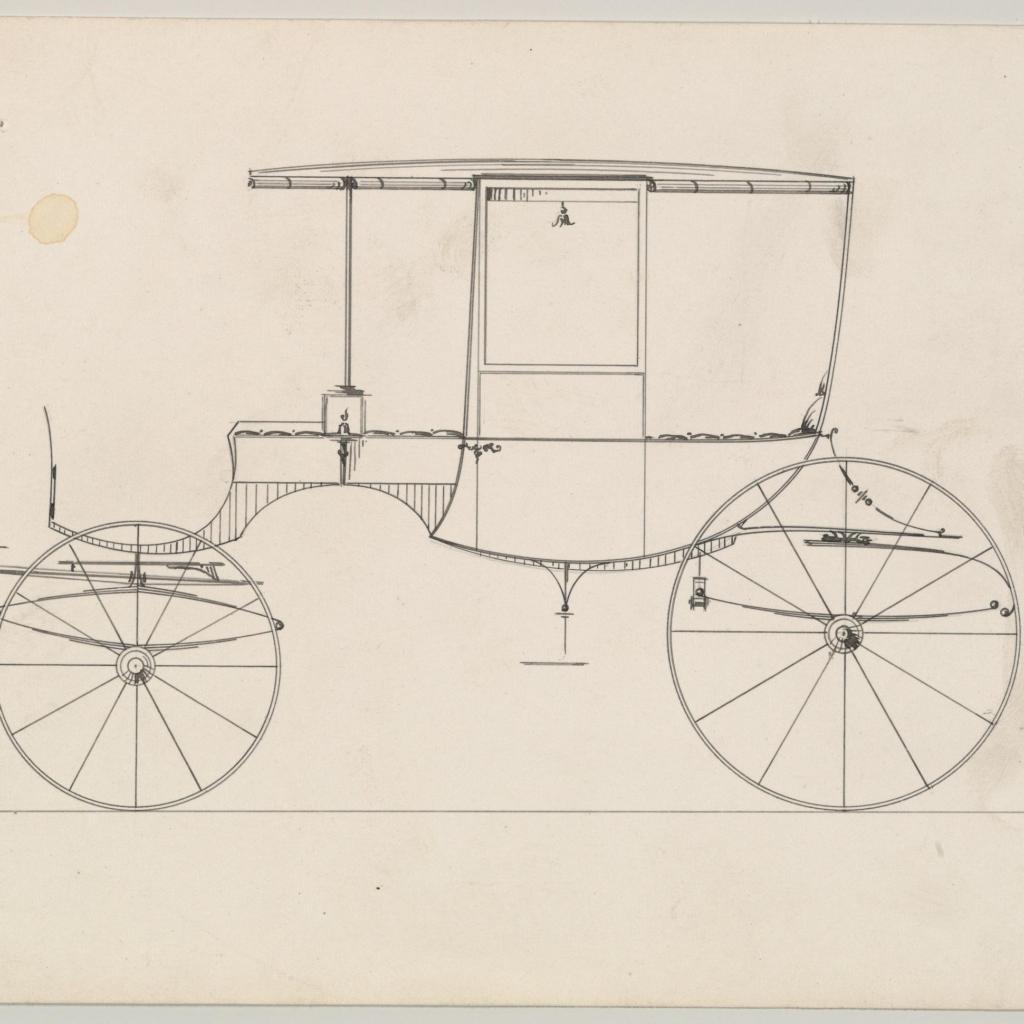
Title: Design for Rockaway (unnumbered)
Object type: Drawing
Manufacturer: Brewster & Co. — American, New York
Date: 1850–70
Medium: Watercolor and ink
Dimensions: sheet: 5 11/16 x 9 1/8 in. (14.4 x 23.2 cm)
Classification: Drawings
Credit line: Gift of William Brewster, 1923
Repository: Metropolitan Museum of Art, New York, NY